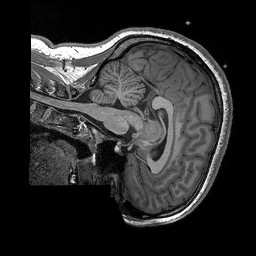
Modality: T1w
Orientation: sagittal
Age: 27
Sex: female
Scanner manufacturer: siemens
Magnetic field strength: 3 T
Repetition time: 2.3 s
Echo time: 0.00298 s